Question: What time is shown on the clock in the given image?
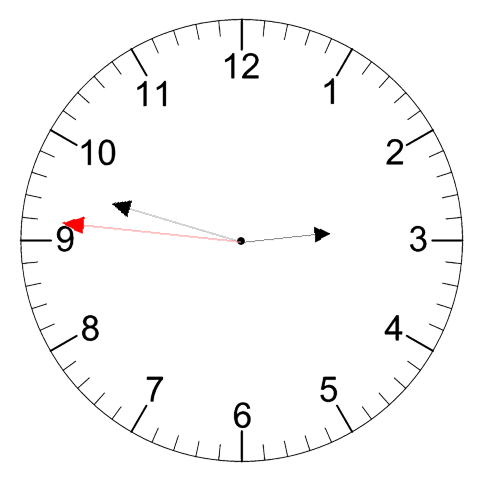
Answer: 02:47:46